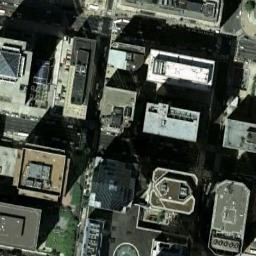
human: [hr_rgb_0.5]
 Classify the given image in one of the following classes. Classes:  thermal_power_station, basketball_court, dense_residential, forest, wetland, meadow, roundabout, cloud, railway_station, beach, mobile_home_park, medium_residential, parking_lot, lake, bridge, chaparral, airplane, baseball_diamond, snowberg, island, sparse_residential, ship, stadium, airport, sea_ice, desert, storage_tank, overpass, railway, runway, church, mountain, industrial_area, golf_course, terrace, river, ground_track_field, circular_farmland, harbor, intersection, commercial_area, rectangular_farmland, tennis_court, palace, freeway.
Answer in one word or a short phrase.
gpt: commercial_area